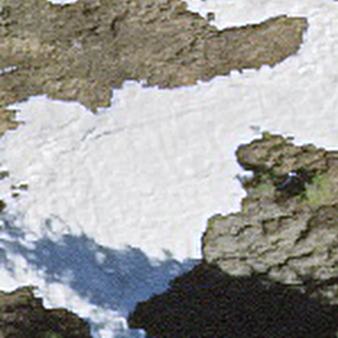
Label: other